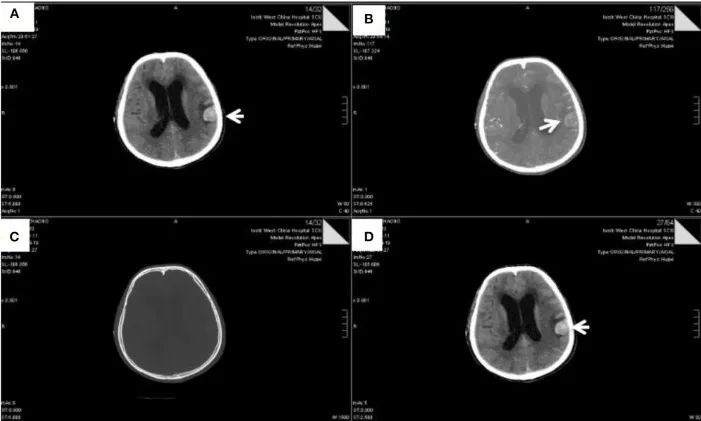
The head CTA scan of patient (Apr 19, 2021). Slightly high-density nodules were observed in the left frontal lobe and temporal lobe. The largest nodules were located in the frontal lobe, with a size of about 2.8 x 2.4 cm (Arrow indicating part). Shadow shuttling of arterial vessels was observed at the edge, without obvious thickening and tortuosity. The intraventricular system was hydrocephalic and dilated, accompanied by interstitial cerebral edema. Some sulci in bilateral cerebral hemispheres became narrow and unclear, and the density of tentorium cerebellum increased slightly.
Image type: radiology (ct)